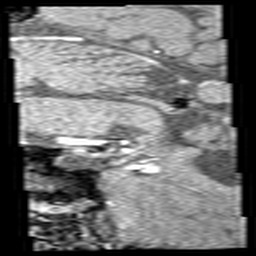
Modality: angio
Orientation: sagittal
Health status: ill
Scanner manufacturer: siemens
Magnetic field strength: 3 T
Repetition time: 0.023 s
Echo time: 0.0042 s